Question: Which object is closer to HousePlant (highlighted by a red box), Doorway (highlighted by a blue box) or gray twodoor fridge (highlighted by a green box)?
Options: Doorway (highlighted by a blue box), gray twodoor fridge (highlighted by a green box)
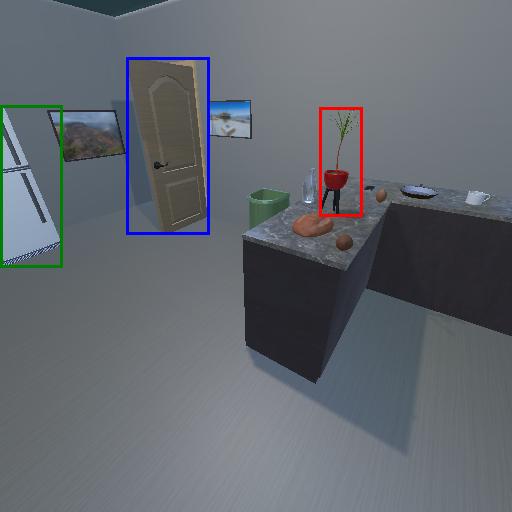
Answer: Doorway (highlighted by a blue box)